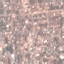
Land use / land cover class: Residential